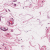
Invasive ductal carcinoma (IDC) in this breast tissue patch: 0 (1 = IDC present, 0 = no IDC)